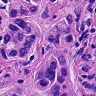
Metastatic tissue present: yes